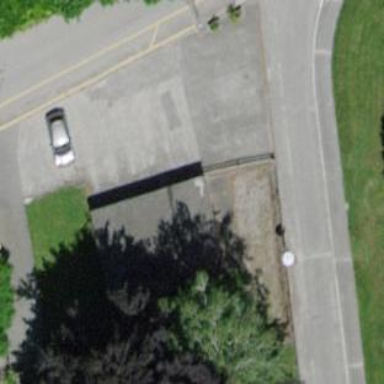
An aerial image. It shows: Garage building.